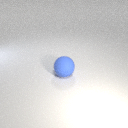
large blue rubber sphere